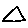
Label: triangle